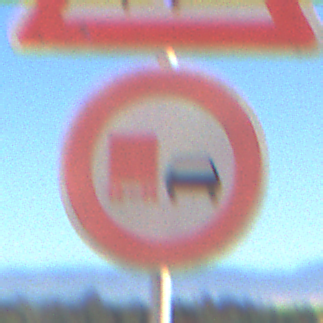
Verkehrszeichen: UeberholverbotKraftfahrzeuge
Zusatzzeichen oben: KinderRechts
Umgebung: Outdoor, RoadRail
Tageszeit: MorningAfternoon
Wetter: Clear
Licht: Natural
Jahreszeit: NotSpecified
Kontrast: HighContrast